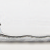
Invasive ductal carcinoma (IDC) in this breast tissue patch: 0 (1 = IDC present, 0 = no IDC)